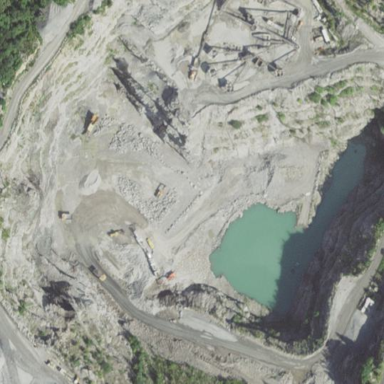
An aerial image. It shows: Quarry area.